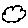
Label: cloud